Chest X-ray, PA view. Patient: 16 years old, sex M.
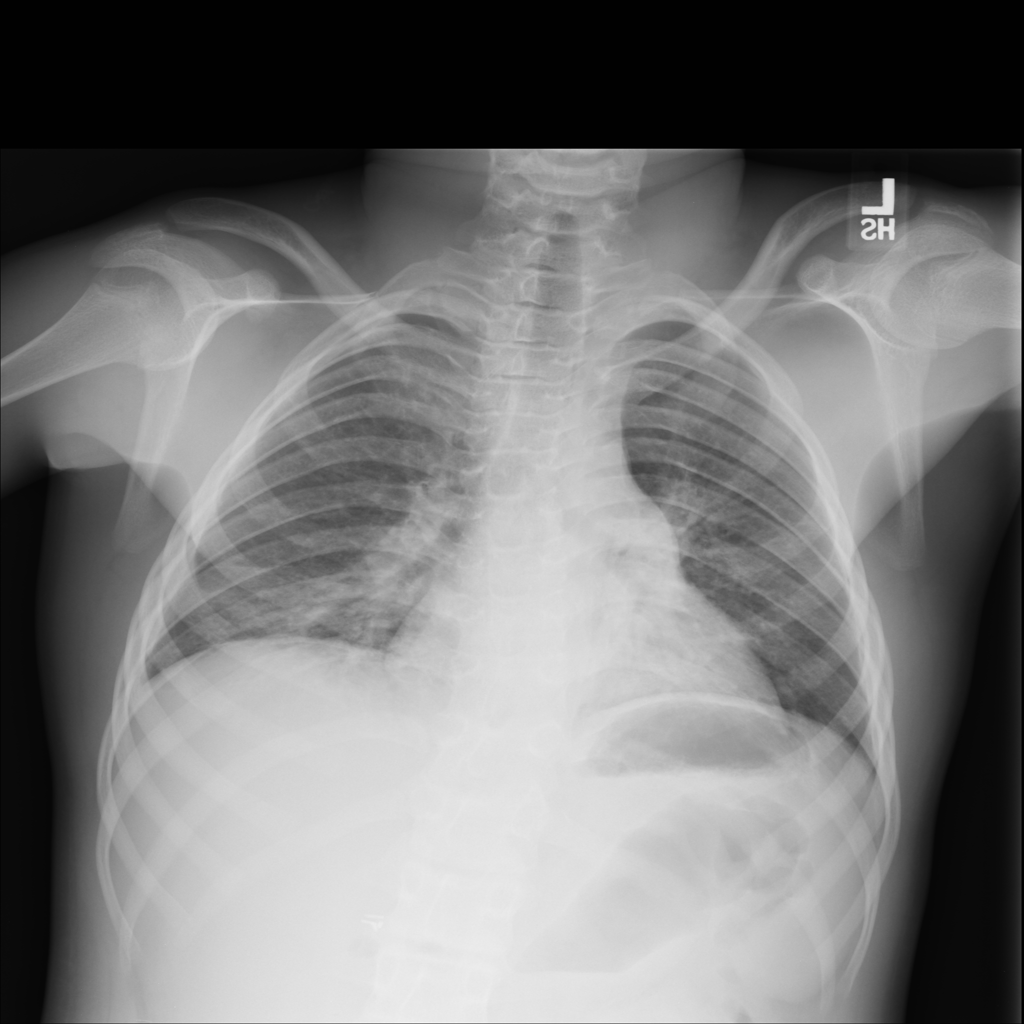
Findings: No Finding